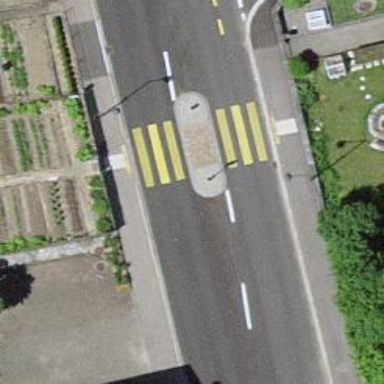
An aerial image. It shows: Marked crossing on footway.